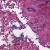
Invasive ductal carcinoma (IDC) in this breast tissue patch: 0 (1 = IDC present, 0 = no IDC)